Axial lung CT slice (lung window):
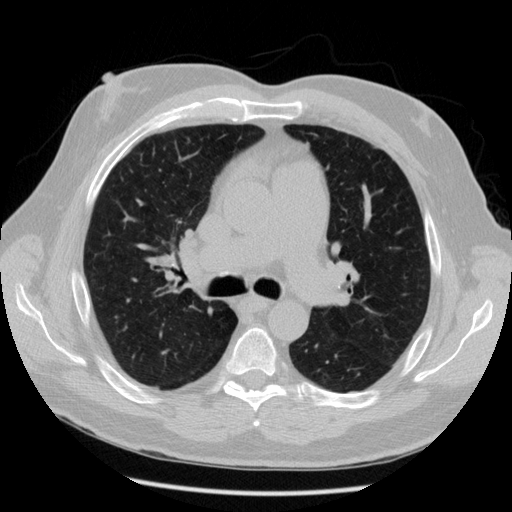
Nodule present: no